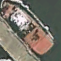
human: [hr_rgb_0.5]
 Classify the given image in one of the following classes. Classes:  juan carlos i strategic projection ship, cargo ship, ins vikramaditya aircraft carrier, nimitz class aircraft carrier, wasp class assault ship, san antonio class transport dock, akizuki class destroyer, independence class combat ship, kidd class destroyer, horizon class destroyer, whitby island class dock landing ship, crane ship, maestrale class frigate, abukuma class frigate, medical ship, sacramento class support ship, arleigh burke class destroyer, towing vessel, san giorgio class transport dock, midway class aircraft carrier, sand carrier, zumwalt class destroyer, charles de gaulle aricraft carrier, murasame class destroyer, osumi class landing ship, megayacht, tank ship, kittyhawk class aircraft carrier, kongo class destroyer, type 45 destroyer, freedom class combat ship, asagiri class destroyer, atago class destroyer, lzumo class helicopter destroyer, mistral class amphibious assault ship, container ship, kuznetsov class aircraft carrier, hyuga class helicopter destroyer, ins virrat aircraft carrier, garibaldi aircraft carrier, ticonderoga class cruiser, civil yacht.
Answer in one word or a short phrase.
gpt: Towing vessel